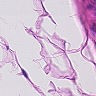
Metastatic tissue present: no